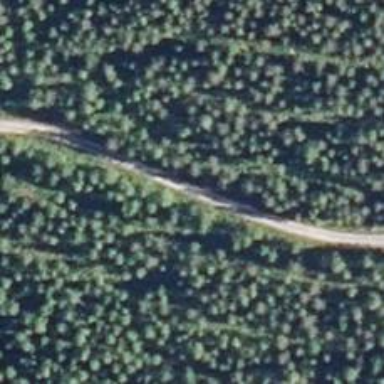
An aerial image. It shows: Unclassified road.